Interaction volume radius: 5 \u00c5
Interaction volume height: 10 \u00c5
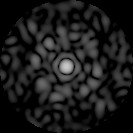
Disorder parameter: 0.8183